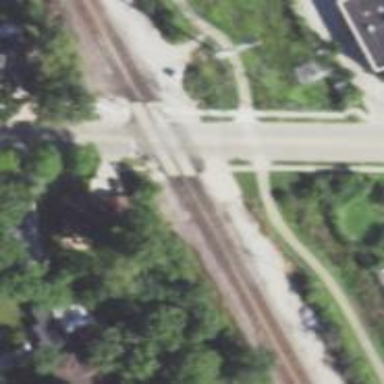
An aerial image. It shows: Railway crossing.